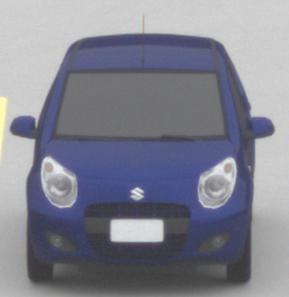
Make: Suzuki
Model: Alto 1.0
Detailed model: Alto (V)
Model produced from: 2011/02
Model produced until: 2011/03
Doors: 5
Color: blue
Road condition: dry road
Daytime: midday
Contrast: low contrast